Question: I have a code block in some JavaScript on a razor page. Just before the code block I have a normal JavaScript variable. How do I access this variable from withing the Code Block?

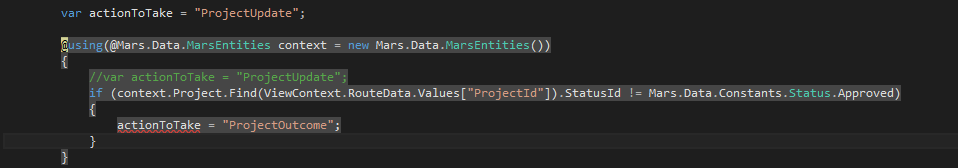
Answer: I belive you could use '@:'
Something like this:
'''
if(context.Project.Find("ProjectId"){
@:actionToTake = "ProjectOutcome";
}
'''
or the special text-tag
'''
if(context.Project.Find("ProjectId"){
<text>actionToTake = "ProjectOutcome";</text>
}
'''